Question: I have a model that has a one to many relationship with multiple translations:
'''
App.Category = DS.Model.extend({
translation_ids: DS.hasMany('translation', { embedded: 'always' }),
});
App.Translation = DS.Model.extend({
name: DS.attr(),
locale: DS.attr()
});
'''
I want to fetch the name of the category according to the selected language :
'''
App.CategoryController = Ember.ObjectController.extend({
needs: ['settings'],
currentLocale: Ember.computed.alias('controllers.settings.currentLocale'),
name: function() {
var translations = this.get('translation_ids').filterBy('locale', this.get('currentLocale'));
Ember.assert("Only one translation is expected", translations.length === 1);
return translations[0].get('name');
}.property('translation_ids')
});
'''
Everything works out great. But when I edit my category, the "name" property doesn't update :

I have tried a million different things, but nothing work so far. Could someone point out my mistake?
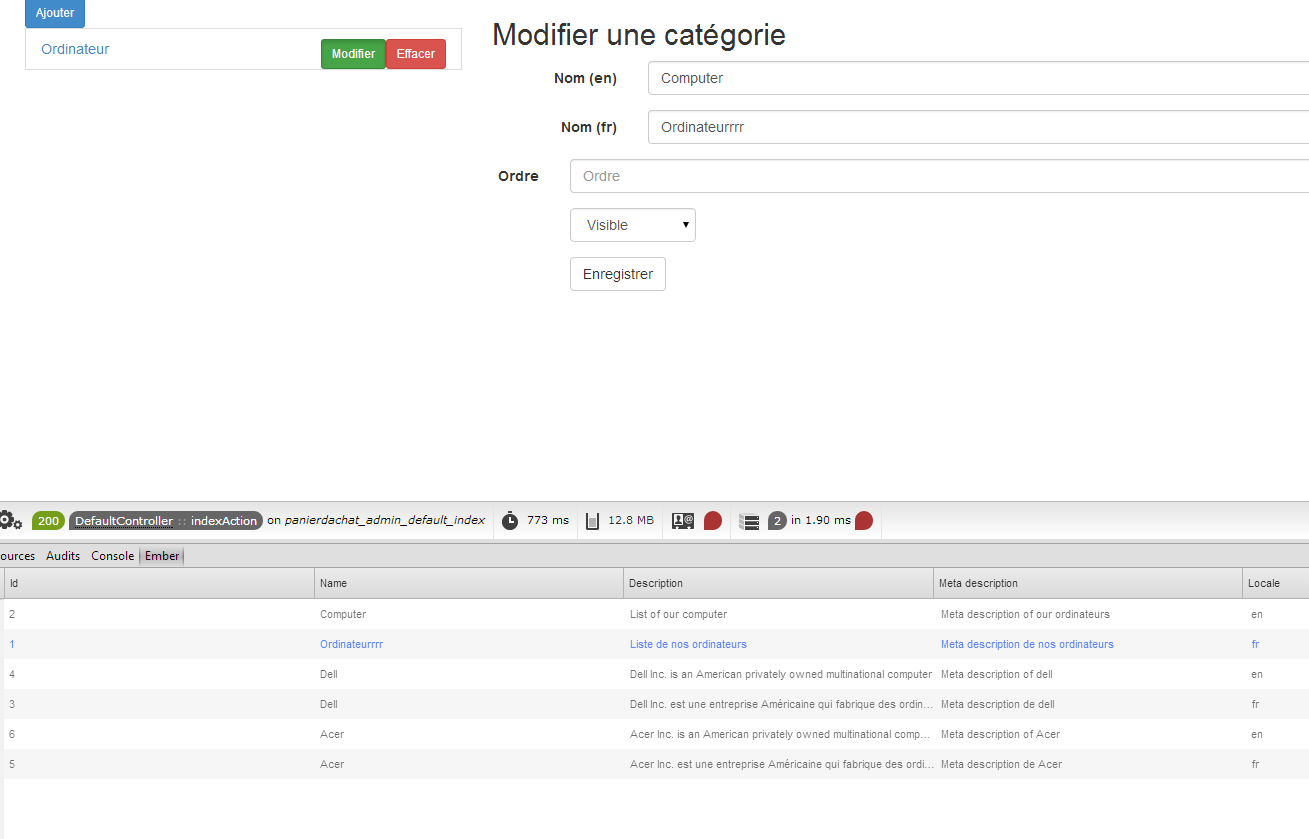
Answer: 'translation_ids' is an array, so you want to observe the elements in the array, not just the array itself. Use '.property('translation_ids.@each')'.